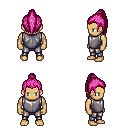
a pixel art fantasy rpg character, male body template, human, tanned skin, steel chest armor, metal pants, pink long topknot hairstyle, four views (front, back, left, right), 2x2 character sprite sheet, small pixel art, hard edges, no anti-aliasing